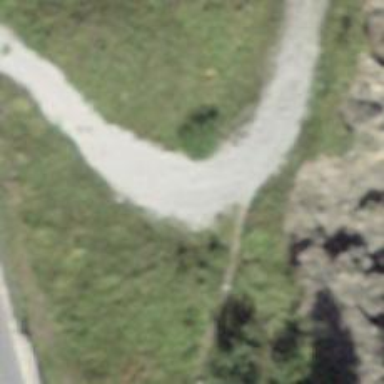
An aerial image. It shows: Gravel track used for downhill skiing. It has intermediate difficulty level and is classified as grade2 tracktype.